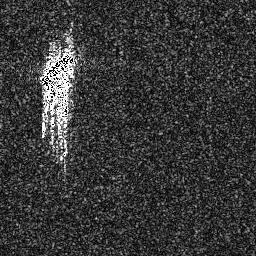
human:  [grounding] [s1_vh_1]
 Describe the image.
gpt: In the satellite image, there is  <ref>1 large ship </ref> <box>[[13, 18, 30, 35, 0]]</box> located at top left.